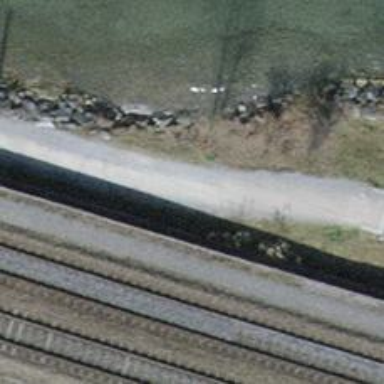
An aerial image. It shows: Path surfaced with fine gravel.